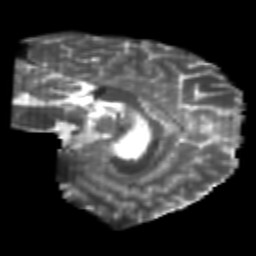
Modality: T2w
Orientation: sagittal
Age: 22
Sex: male
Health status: healthy
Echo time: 0.074 s